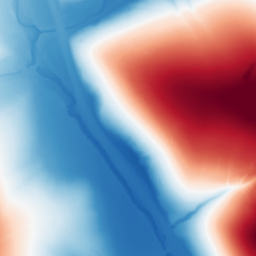
Category: trend_removal
Decomposition family: polynomial
Decomposition parameters: degree: 2
Upsampling method: quintic
Upsampling parameters: scale: 2
Upsampling scale: 2